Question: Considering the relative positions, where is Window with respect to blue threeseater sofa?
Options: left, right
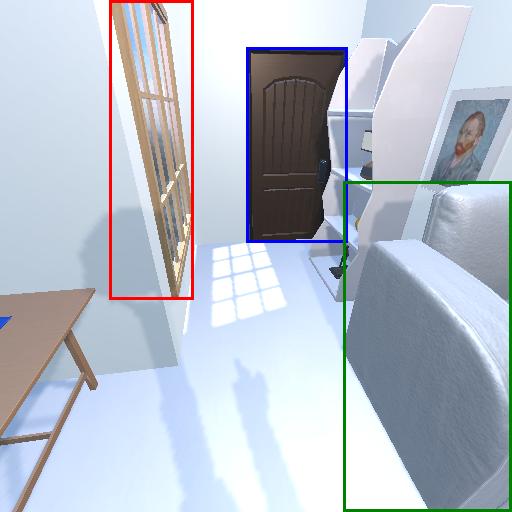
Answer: left